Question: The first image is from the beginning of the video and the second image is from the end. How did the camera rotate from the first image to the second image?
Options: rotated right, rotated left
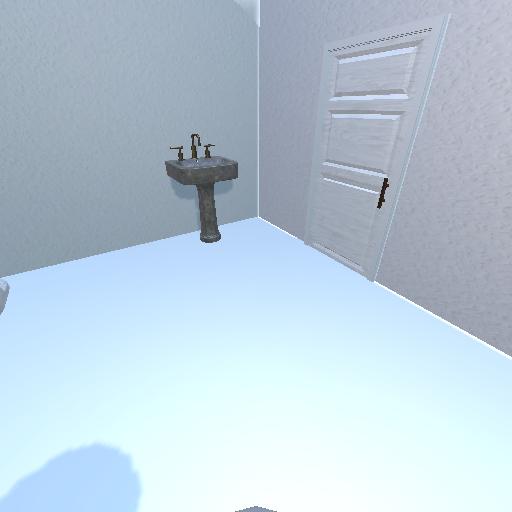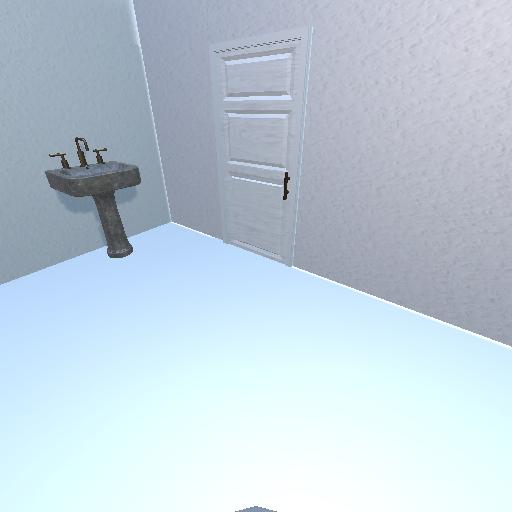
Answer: rotated right